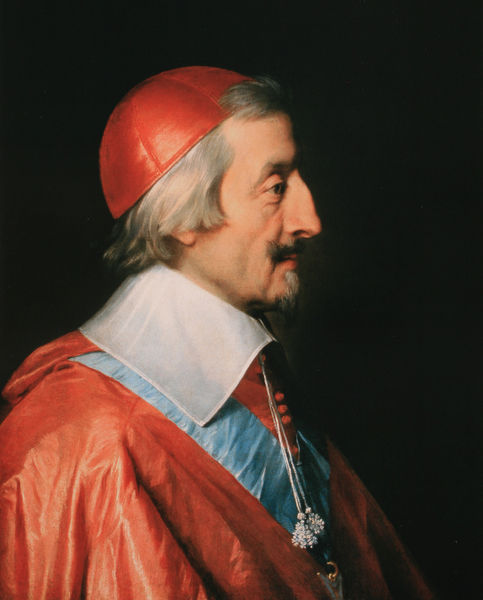
Titel: Porträt Kardinal Armand-Jean du Plessis, Herzog von Richelieu
Künstler: Philippe de Champaigne
Standort: Strasbourg
Institution: Musée des Beaux-Arts
Schlagwörter: blau, gemälde, mann, schatten, umhang, weiß, bunt, frankreich, frisur, grau, hut, nase, profil, schwarz, türkis, blick, rot, malerei, alt, bart, kappe, mütze, barock, gesicht, kragen, bildnis, portrait, porträt, kirche, geistlicher, gewand, haare, kutte, mantel, adel, rechts, stillleben, lächeln, kette, bischof, papst, kordel, knöpfe, schnauzbart, ziegenbart, foto, hakennase, seite, stehkragen, kardinal, spitzbart, prister, seitenprofil, mittelalter, priester, absolutismus, balu, chiaroscuro, kirchlich, roccoco, barrock, graue haare, grauhaarig, würdenträger, gehoben, klerikaler, richelieu, von der seite, g, rococco, kardinaö, #kappe, kardinal geistlicher